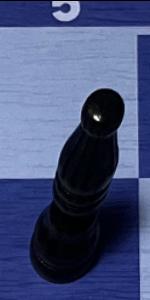
Label: Bishop_Black